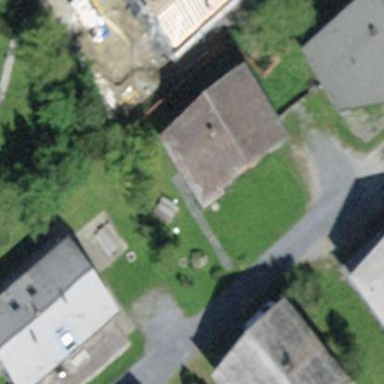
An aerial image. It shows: Detached building.